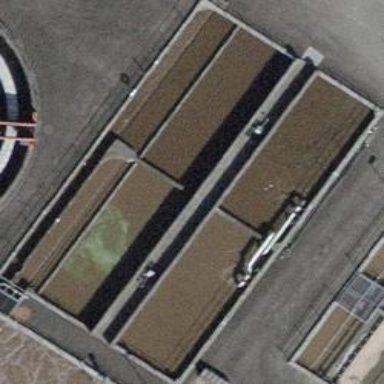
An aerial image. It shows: Image of wastewater.